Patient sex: F
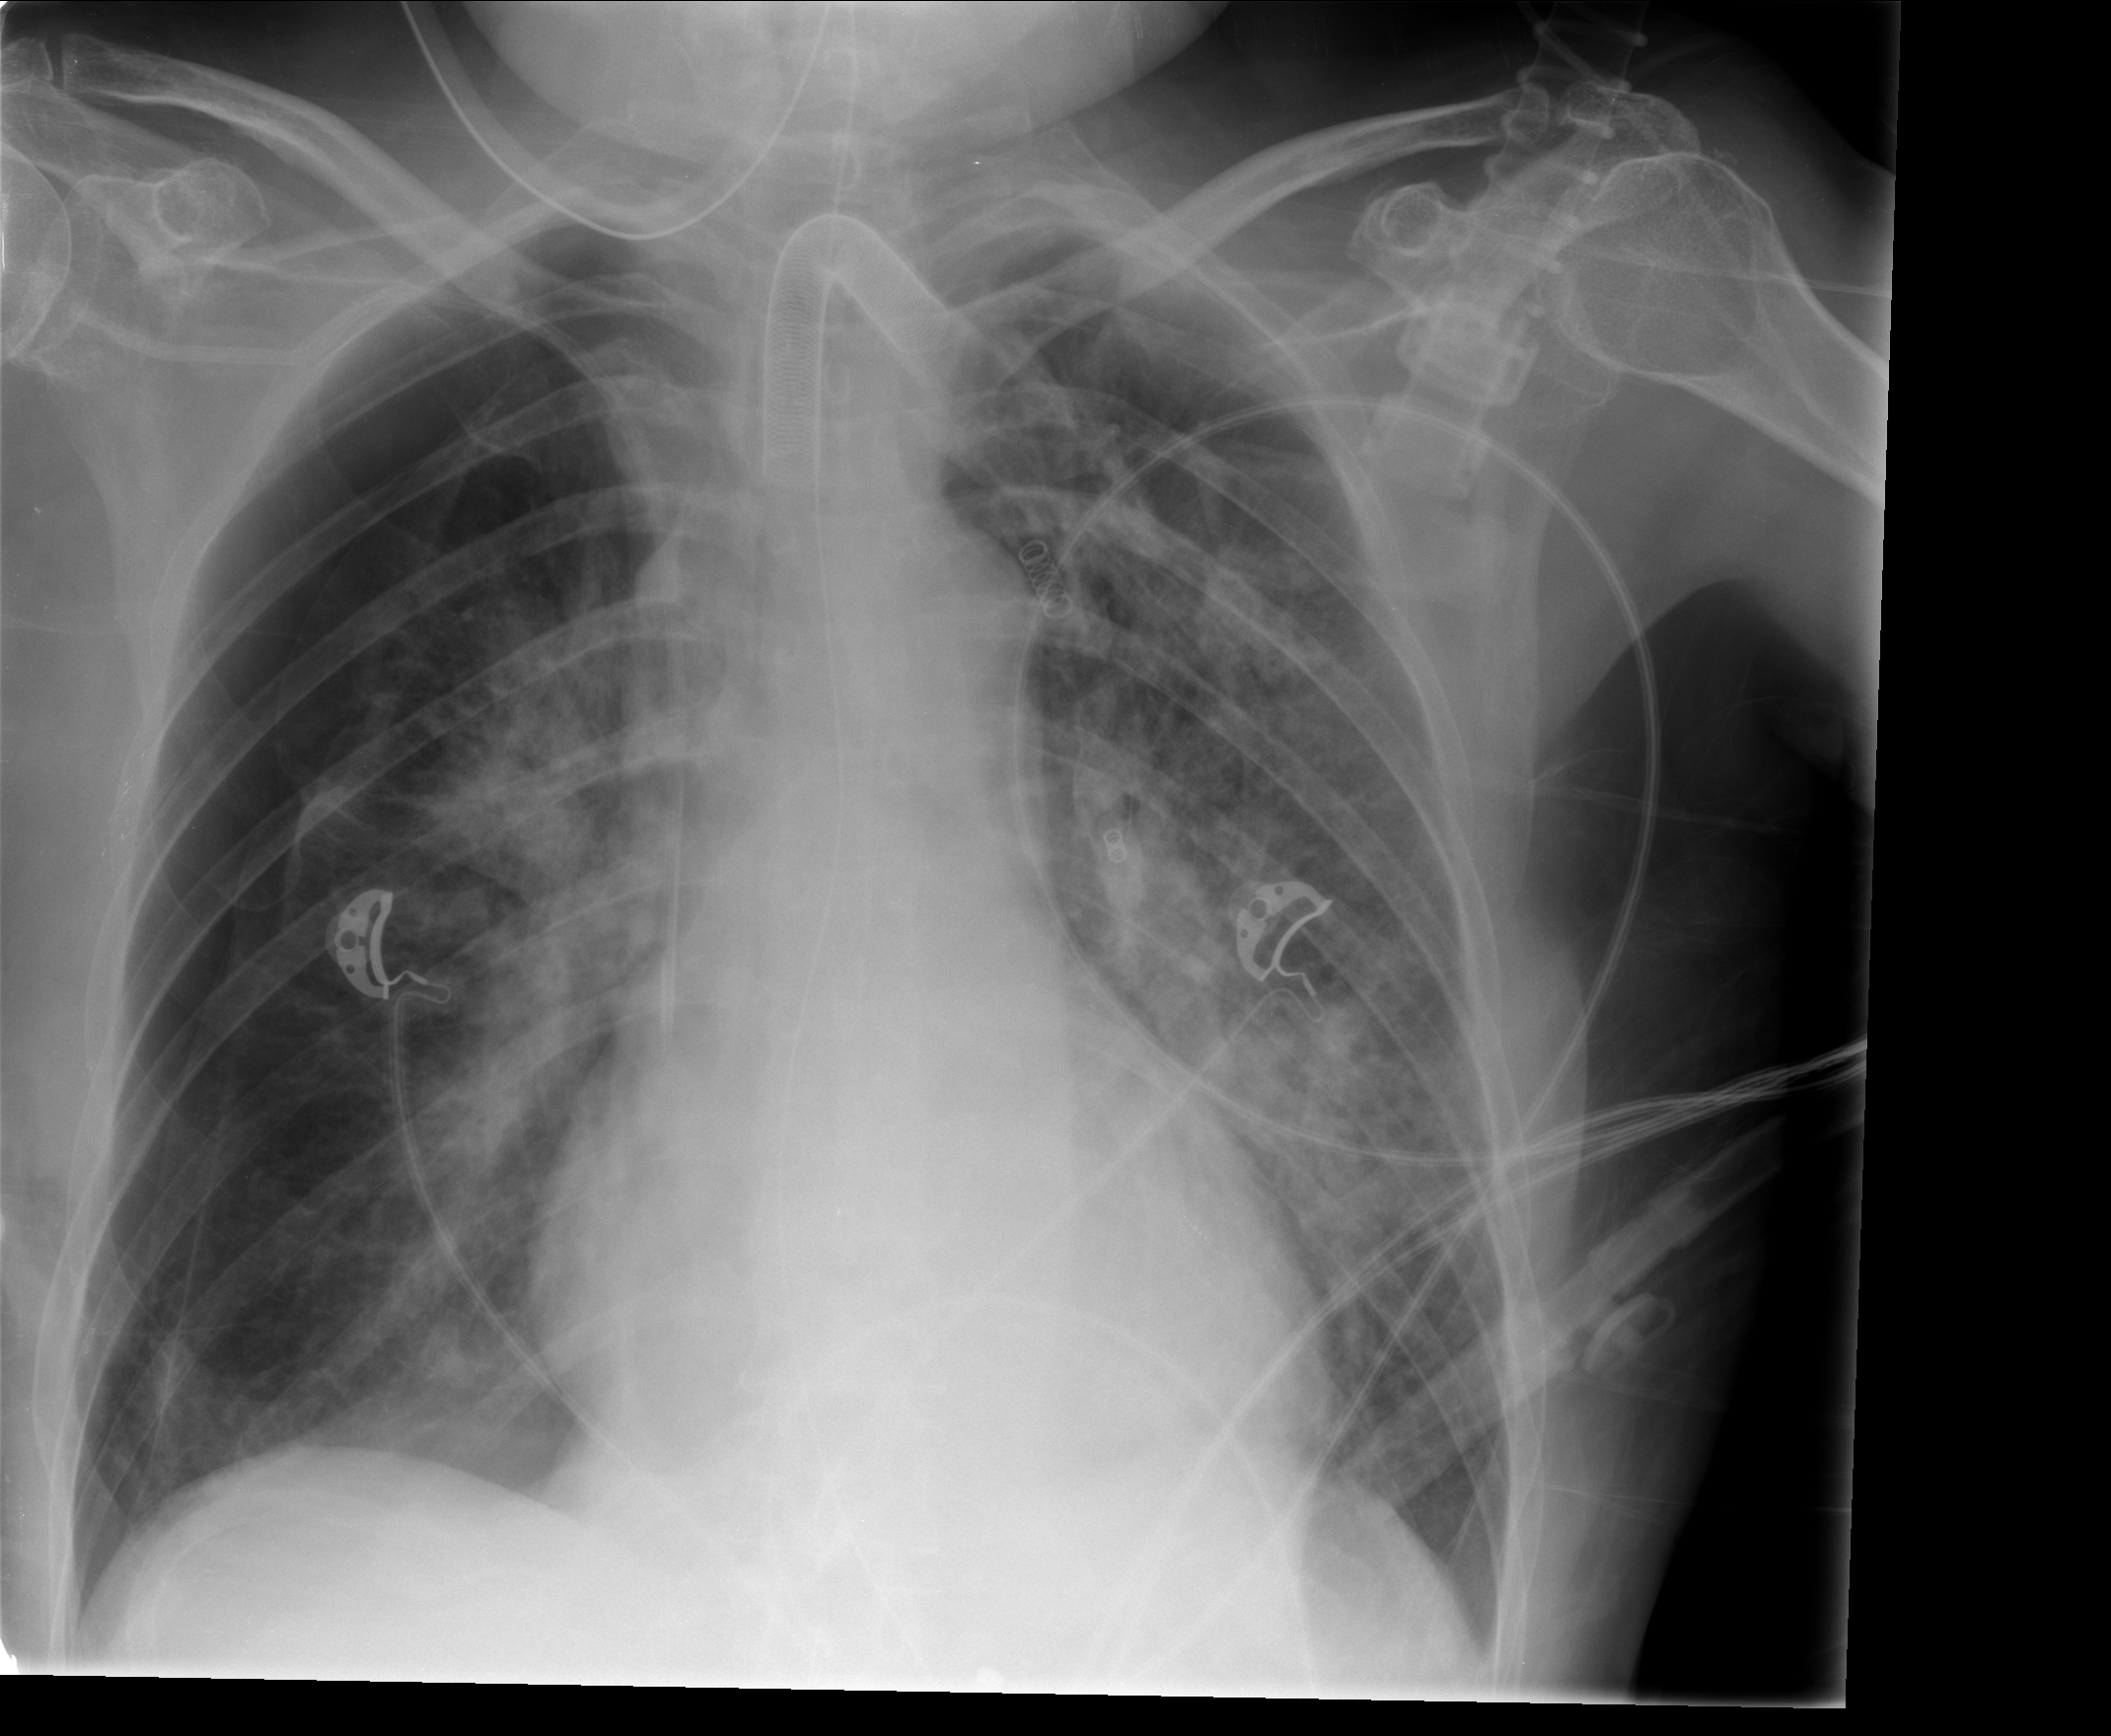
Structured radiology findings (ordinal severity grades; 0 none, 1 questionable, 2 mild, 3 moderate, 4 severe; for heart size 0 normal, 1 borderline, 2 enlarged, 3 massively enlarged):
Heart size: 1
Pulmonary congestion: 2
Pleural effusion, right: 0
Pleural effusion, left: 1
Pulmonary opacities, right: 3
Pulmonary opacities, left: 3
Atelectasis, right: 2
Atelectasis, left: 2